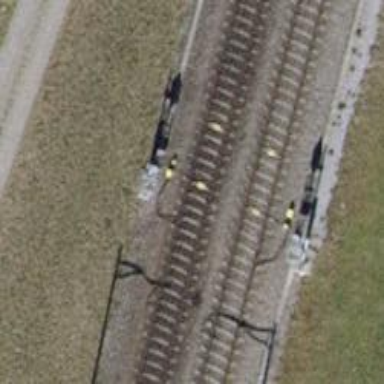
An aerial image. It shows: Railway signal.